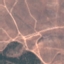
Land use / land cover class: HerbaceousVegetation